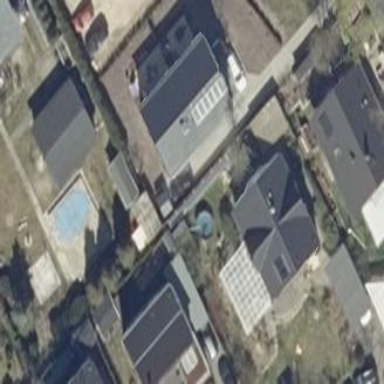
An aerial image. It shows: Building with gabled roof oriented along its length.